Field crop: tomato
Growth stage: 2
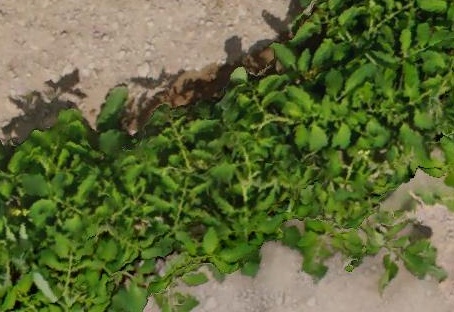
Species: tomato